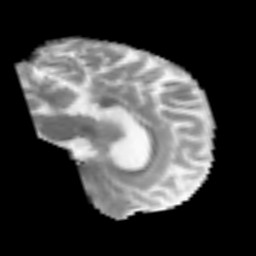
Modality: MD
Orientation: sagittal
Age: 54
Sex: male
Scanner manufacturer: siemens
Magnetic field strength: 3 T
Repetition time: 4.4 s
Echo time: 0.1 s